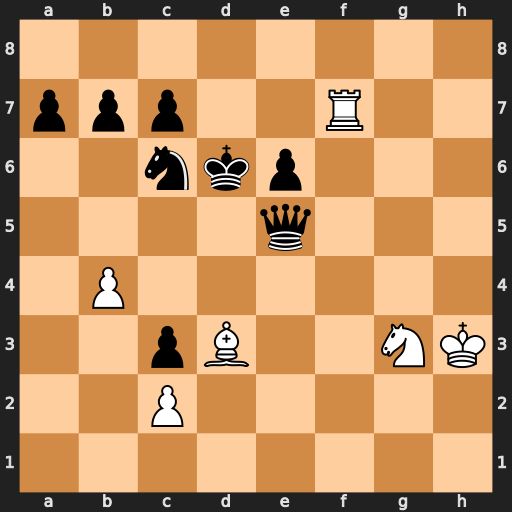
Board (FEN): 8/ppp2R2/2nkp3/4q3/1P6/2pB2NK/2P5/8
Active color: w
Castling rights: -
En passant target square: -
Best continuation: Ne4+ Qxe4 Bxe4